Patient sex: F
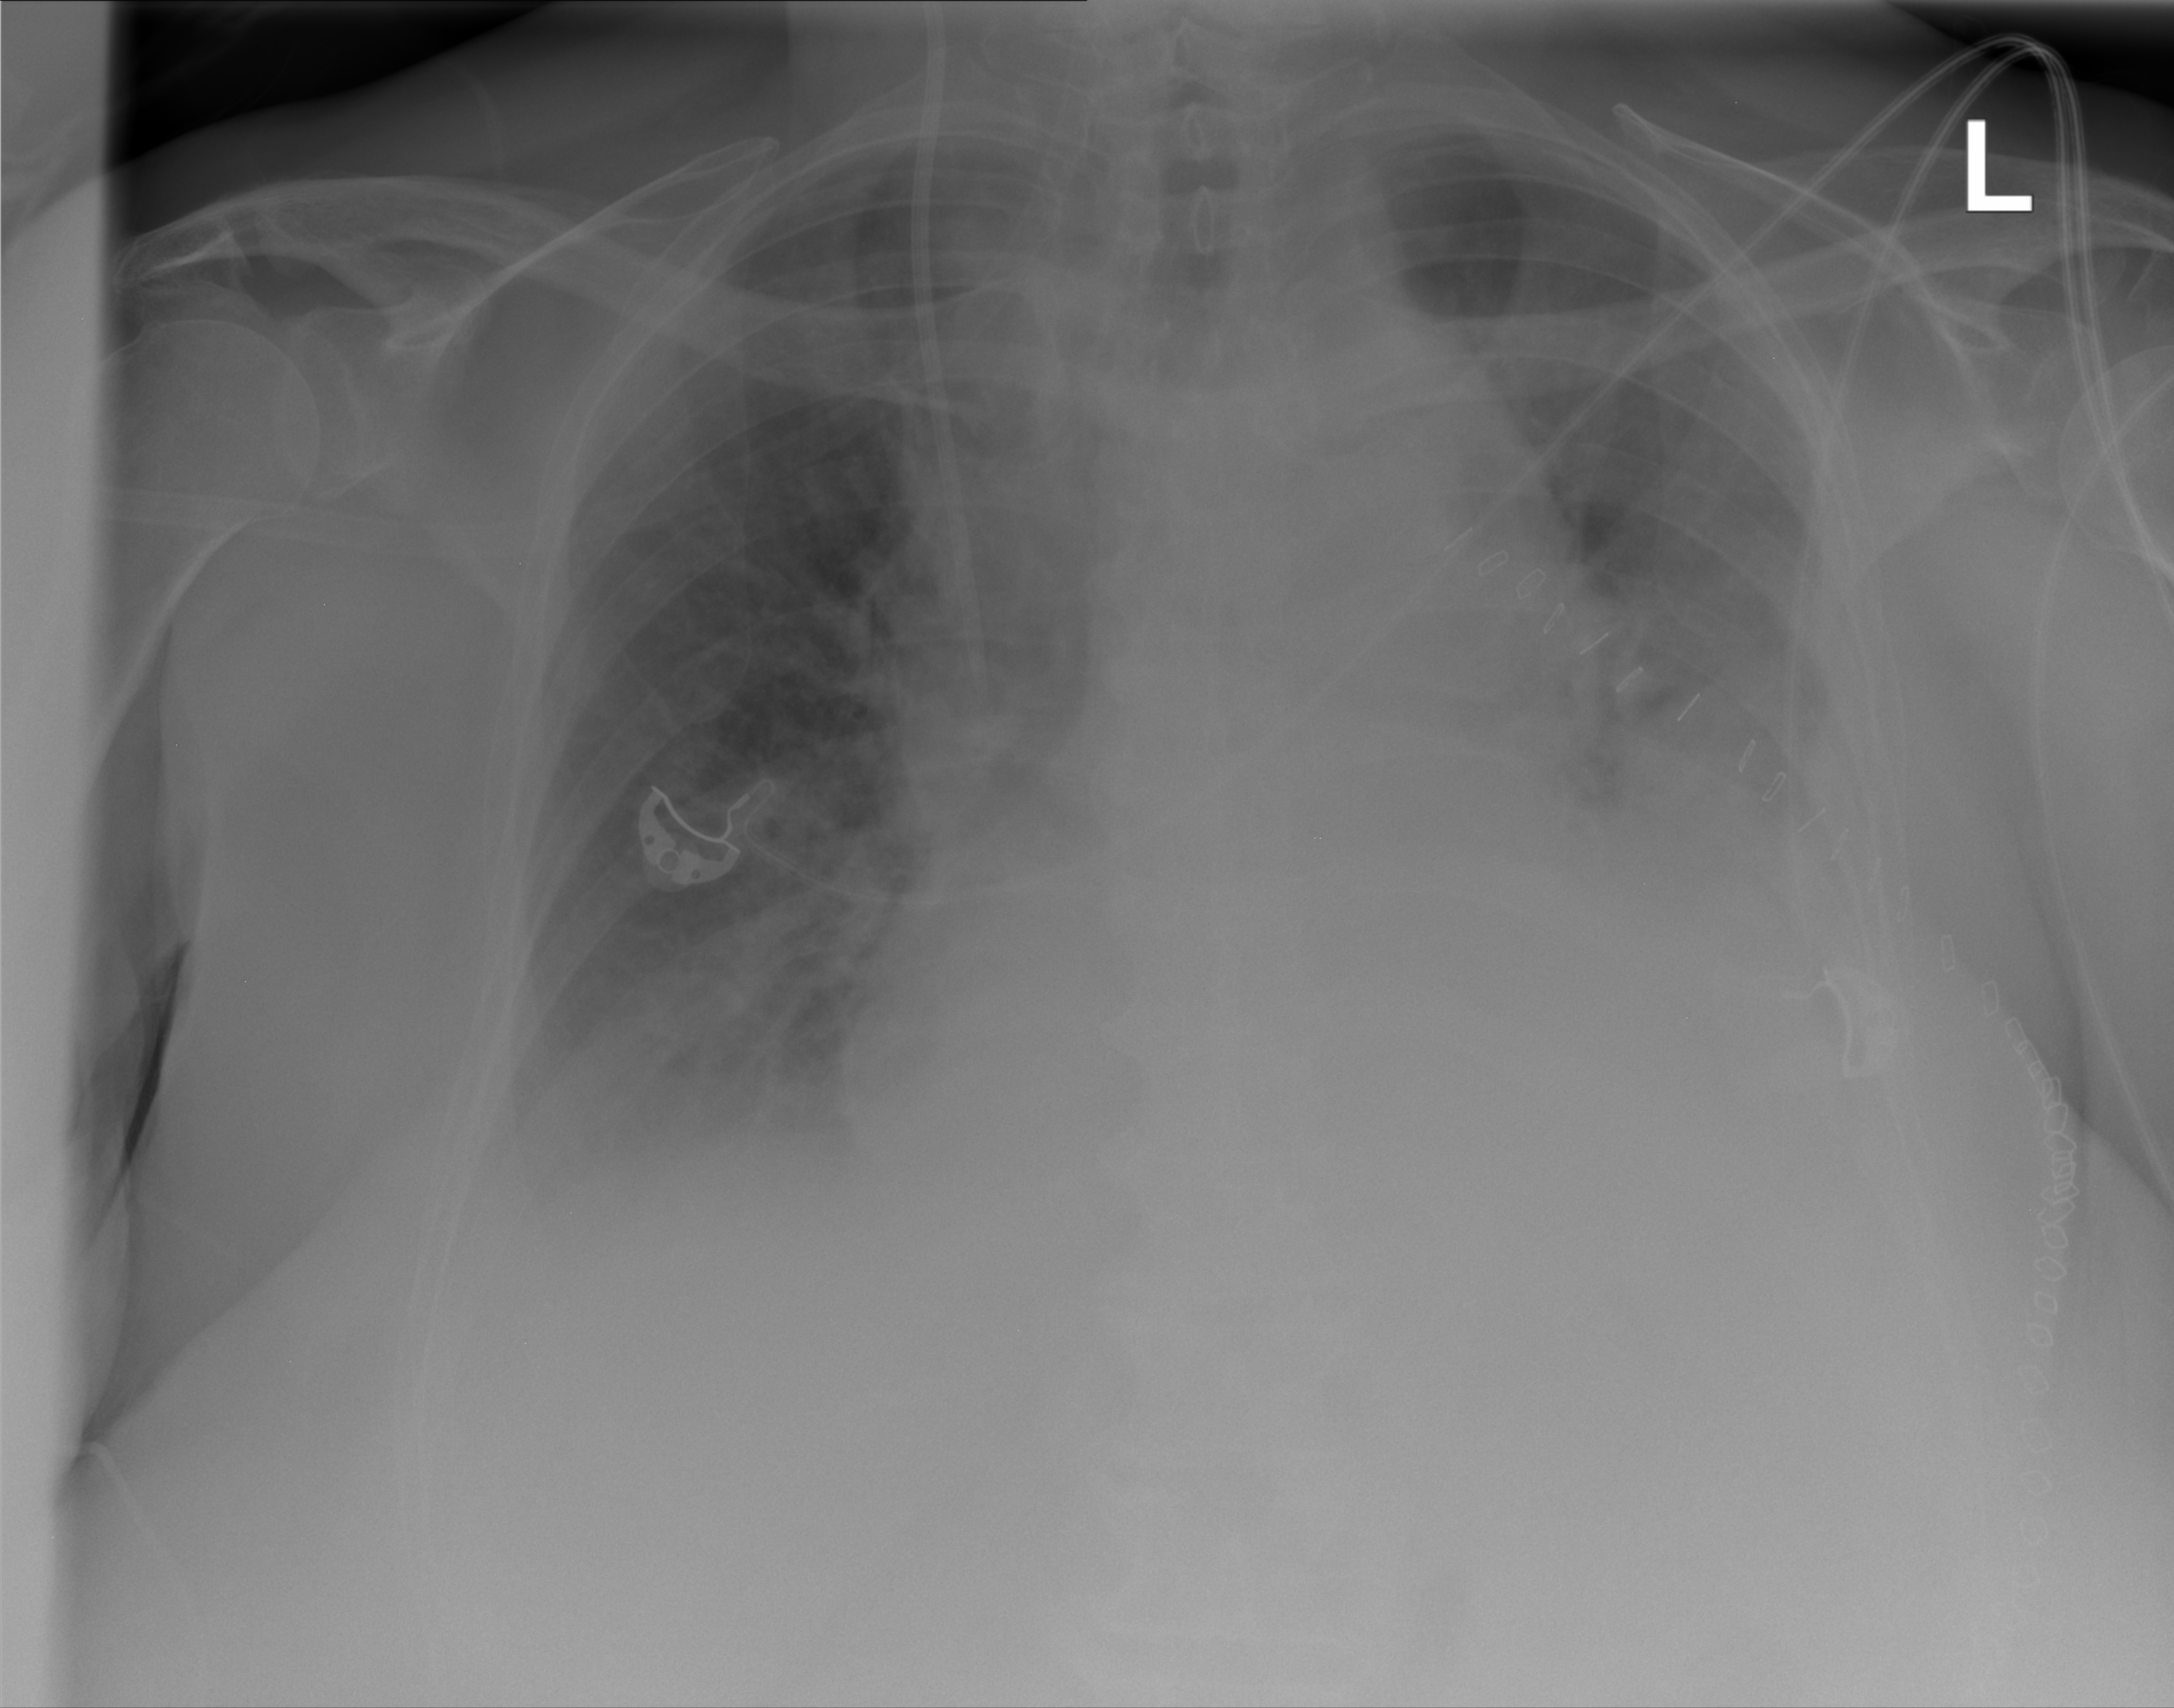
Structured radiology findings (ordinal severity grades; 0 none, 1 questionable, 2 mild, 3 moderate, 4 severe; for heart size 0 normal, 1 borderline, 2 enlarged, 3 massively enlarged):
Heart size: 2
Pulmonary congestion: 2
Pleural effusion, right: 2
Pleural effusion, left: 2
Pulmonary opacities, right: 0
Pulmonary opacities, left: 3
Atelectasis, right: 2
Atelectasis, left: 3